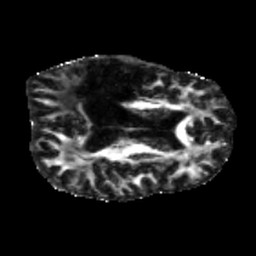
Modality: FA
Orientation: axial
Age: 49
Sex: male
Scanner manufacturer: siemens
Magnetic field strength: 3 T
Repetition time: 5.25 s
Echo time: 0.08 s